Question: Is there any way to hide the dates in between the two months when the option of 'numberOfMonths: 2'.
I meant the first month's previous days and second month's next days to be enable and the days in between the two months will be hide.

<URL>
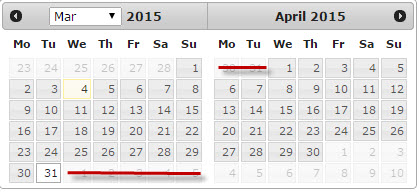
Answer: This one was giving me a hard time but I think you can do it with some CSS:
'''
div.ui-datepicker-group-first td:not(.ui-datepicker-other-month) ~ td.ui-datepicker-other-month {
visibility:hidden;
}
div.ui-datepicker-group-last td {
visibility:hidden;
}
div.ui-datepicker-group-last td.ui-datepicker-other-month ~ td:not(.ui-datepicker-other-month), div.ui-datepicker-group-last td:not(.ui-datepicker-other-month), div.ui-datepicker-group-last td:not(.ui-datepicker-other-month) ~ td.ui-datepicker-other-month {
visibility:visible;
}
'''
<URL>